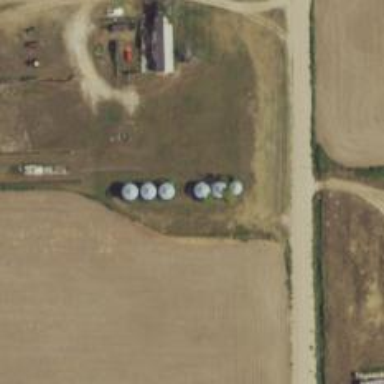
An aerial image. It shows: Silo.